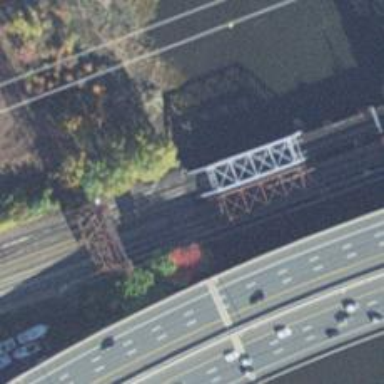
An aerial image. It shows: Railway bridge with electrified contact lines.